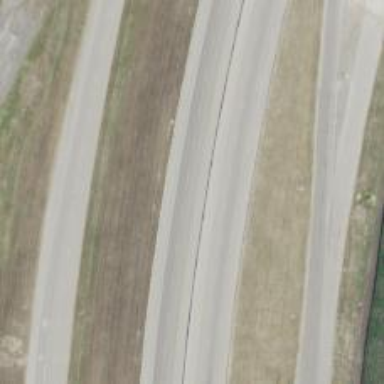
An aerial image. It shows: Motorway.